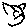
Label: cat